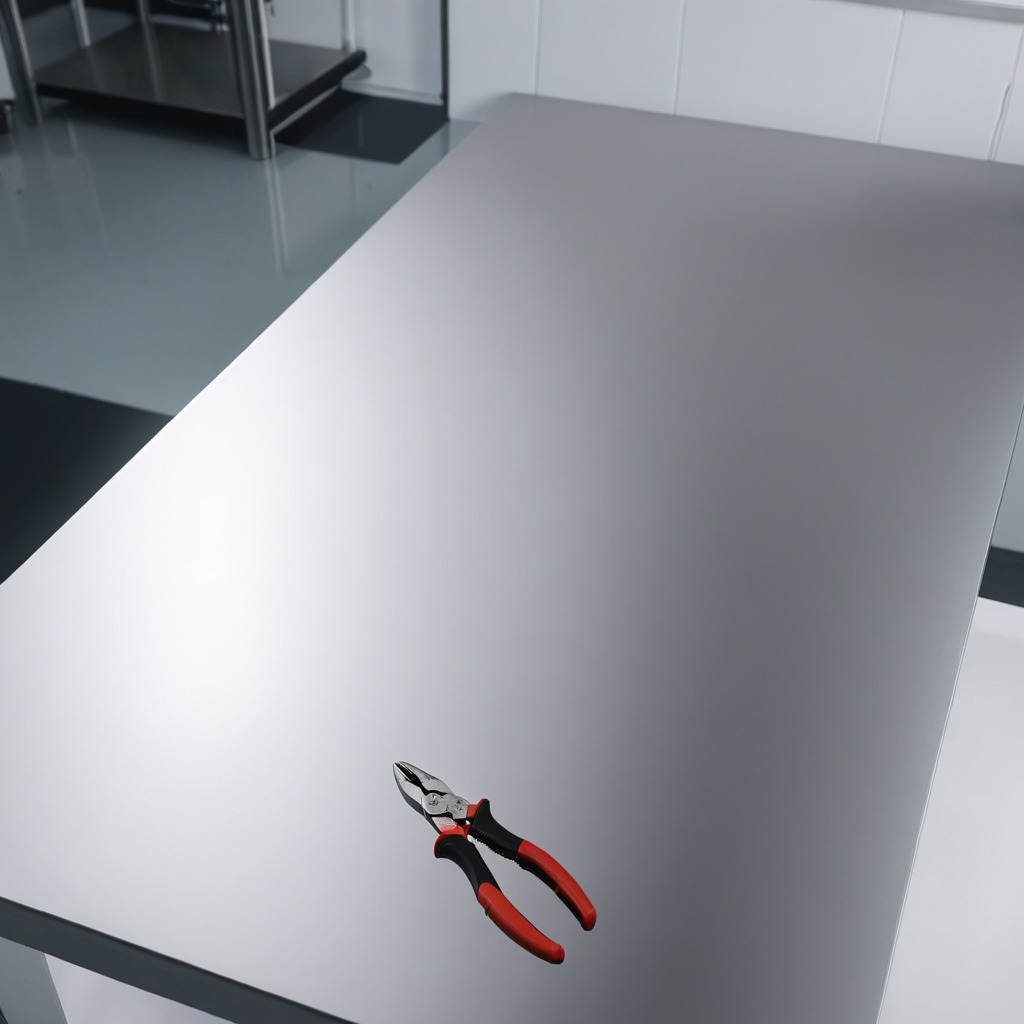
A plier is lying on the stainless steel table in a high-end prototyping lab.